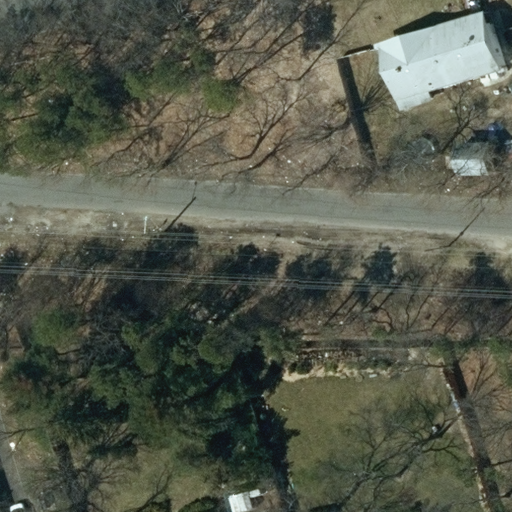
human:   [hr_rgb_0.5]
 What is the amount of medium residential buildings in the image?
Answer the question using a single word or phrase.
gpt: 2

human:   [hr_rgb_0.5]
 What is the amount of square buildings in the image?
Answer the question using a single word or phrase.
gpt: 0

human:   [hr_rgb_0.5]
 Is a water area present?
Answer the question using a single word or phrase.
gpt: no

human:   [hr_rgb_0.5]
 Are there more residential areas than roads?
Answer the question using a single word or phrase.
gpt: no

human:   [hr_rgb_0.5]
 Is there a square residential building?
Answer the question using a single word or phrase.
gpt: no

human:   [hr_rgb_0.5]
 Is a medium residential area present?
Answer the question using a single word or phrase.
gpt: no

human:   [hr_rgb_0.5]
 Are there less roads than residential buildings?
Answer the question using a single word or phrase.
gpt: yes

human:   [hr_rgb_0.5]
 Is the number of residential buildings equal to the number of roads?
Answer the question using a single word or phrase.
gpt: no

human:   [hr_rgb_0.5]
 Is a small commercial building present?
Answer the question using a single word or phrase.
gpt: no

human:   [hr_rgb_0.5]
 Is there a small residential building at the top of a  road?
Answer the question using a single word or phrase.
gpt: yes

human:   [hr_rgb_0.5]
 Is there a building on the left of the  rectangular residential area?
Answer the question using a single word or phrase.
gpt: no

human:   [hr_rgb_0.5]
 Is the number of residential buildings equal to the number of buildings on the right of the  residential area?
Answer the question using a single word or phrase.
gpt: yes

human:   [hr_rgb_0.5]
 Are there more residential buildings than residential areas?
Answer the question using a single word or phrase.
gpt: yes

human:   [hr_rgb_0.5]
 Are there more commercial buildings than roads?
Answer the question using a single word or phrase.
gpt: no

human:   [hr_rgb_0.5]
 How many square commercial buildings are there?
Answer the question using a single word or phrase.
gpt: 0

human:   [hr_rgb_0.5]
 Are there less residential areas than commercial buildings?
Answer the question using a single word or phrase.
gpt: no

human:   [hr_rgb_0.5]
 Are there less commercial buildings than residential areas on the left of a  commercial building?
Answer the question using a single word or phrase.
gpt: no

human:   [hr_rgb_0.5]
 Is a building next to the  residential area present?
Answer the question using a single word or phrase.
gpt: yes

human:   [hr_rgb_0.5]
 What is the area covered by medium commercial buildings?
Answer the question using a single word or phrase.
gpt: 0m2

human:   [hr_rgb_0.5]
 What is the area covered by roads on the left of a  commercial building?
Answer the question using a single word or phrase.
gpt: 0m2

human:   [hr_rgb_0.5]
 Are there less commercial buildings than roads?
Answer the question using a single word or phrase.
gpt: yes

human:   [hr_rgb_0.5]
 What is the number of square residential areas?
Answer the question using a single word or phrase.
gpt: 0

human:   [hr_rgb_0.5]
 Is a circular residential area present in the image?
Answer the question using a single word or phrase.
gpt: no

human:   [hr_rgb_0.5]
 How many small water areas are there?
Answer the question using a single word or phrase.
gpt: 0

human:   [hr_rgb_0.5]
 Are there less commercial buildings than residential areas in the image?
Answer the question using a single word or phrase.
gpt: yes

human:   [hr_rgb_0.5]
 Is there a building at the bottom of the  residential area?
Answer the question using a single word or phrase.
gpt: yes

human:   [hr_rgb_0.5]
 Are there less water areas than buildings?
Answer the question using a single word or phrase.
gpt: yes

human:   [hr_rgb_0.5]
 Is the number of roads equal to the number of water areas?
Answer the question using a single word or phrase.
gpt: no

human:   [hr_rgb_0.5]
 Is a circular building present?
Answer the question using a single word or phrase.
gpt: no

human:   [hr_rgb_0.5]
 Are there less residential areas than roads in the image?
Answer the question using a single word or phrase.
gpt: yes

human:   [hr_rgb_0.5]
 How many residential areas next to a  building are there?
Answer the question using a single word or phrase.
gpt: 1

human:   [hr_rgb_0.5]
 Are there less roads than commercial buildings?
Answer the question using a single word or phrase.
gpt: no

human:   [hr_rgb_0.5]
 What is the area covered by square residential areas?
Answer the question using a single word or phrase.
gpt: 0m2

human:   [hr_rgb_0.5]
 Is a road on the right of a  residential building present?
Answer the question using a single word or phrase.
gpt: no

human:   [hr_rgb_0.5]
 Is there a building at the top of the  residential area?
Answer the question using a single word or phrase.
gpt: yes

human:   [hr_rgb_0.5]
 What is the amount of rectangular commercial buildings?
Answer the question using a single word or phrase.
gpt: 0